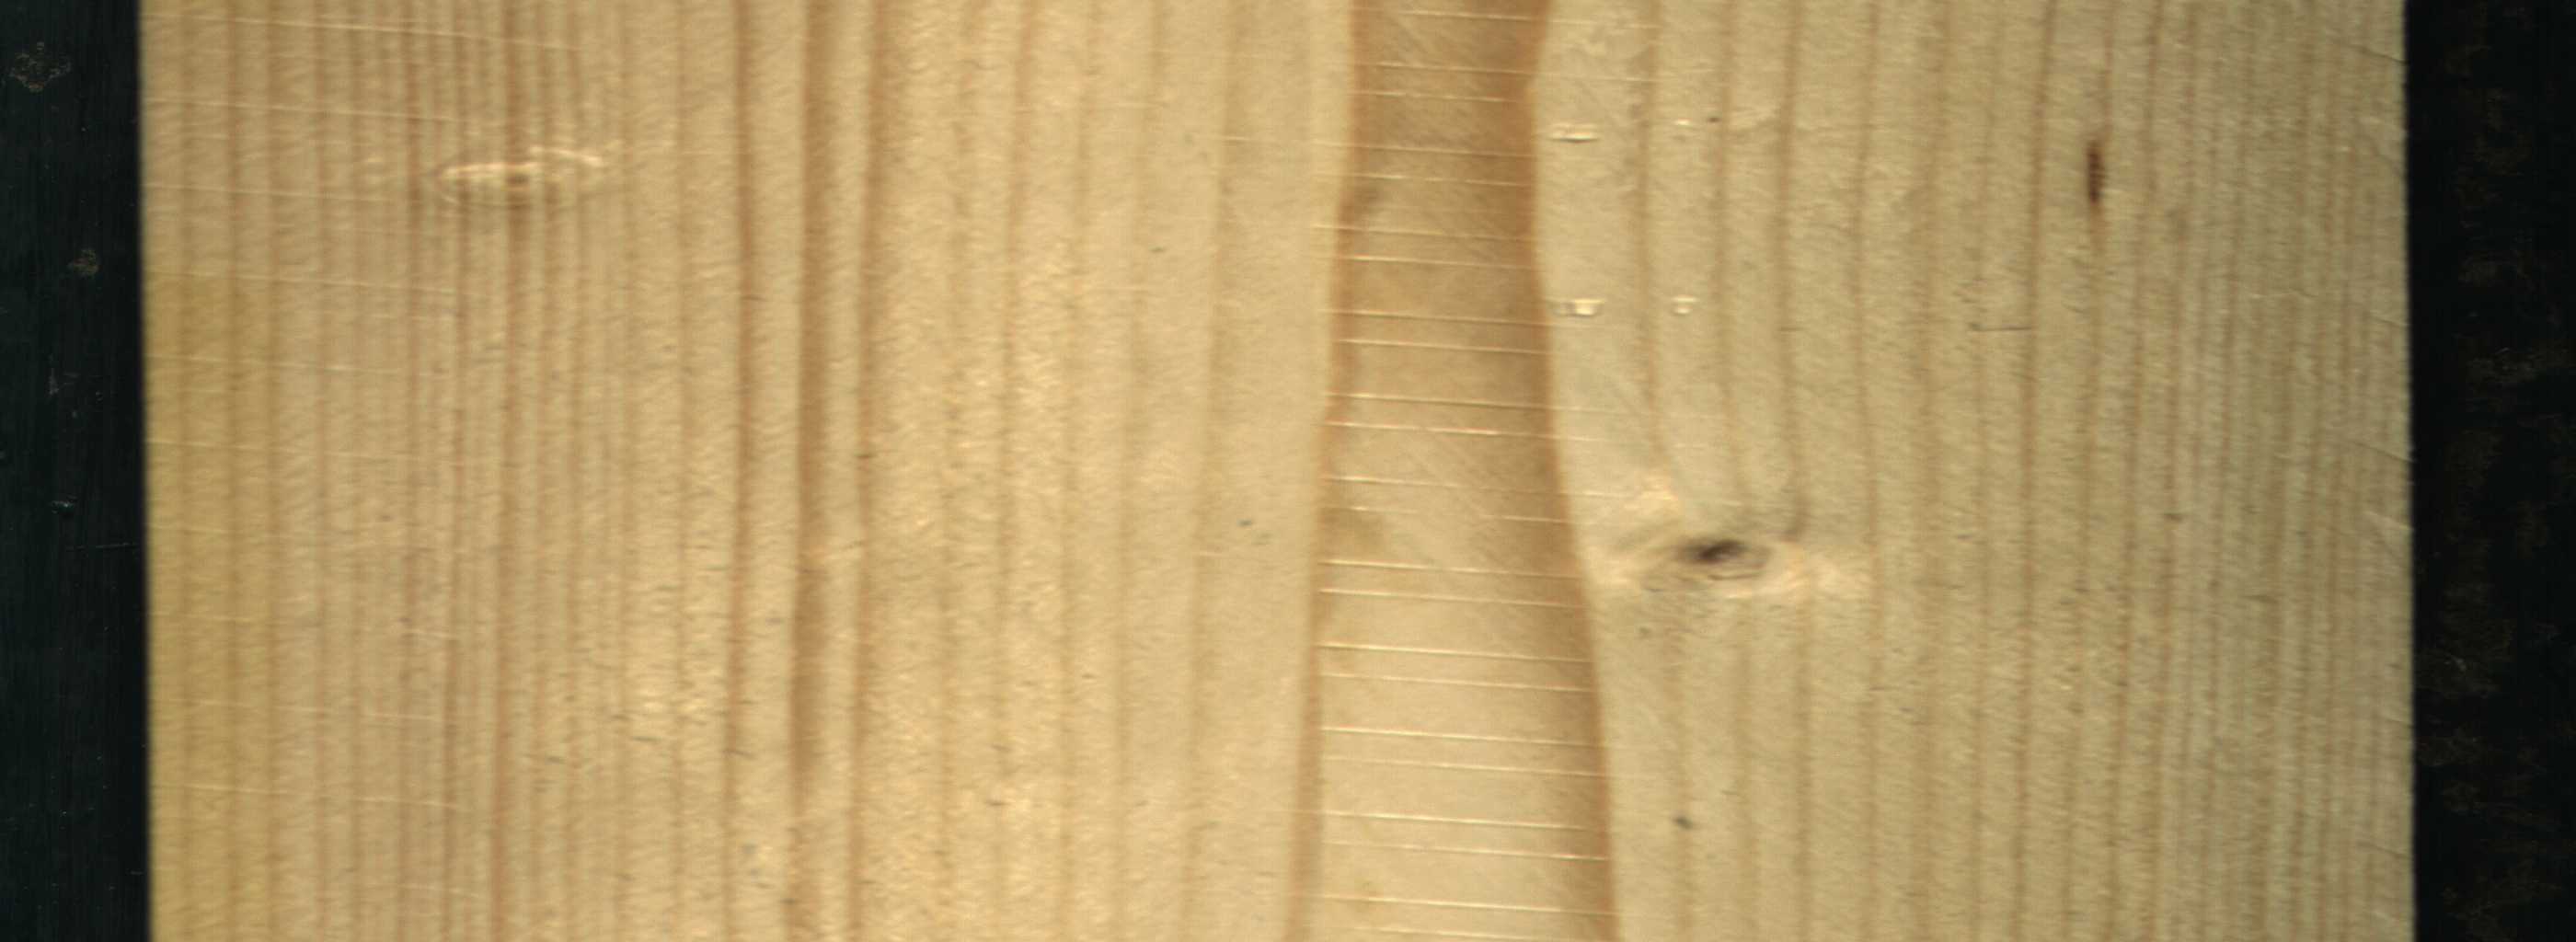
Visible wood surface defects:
resin
Live_Knot